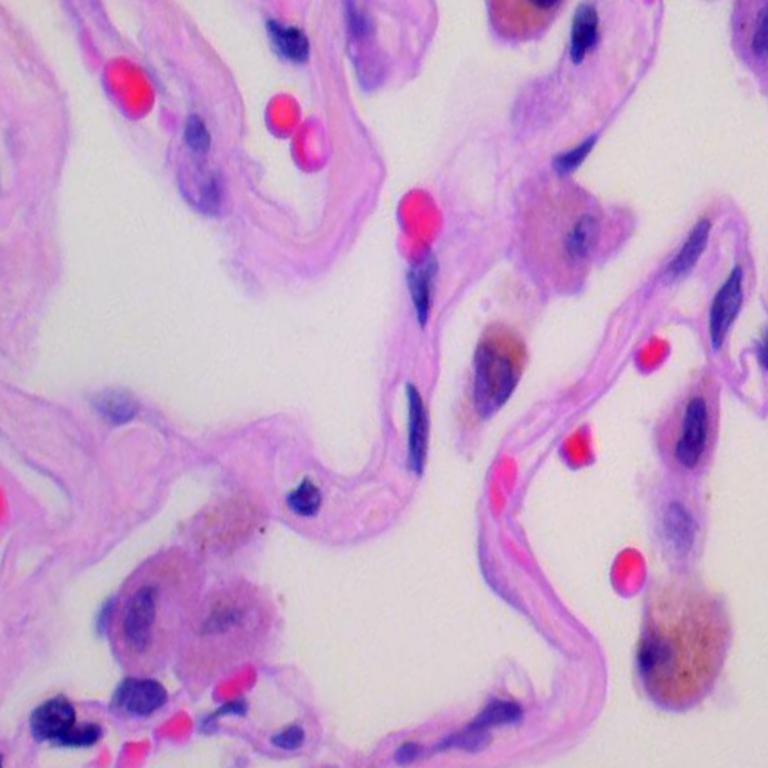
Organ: lung
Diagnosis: benign